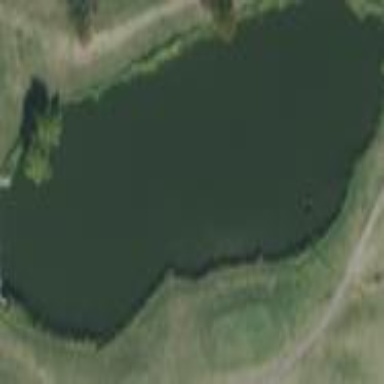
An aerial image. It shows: Water hazard in golf course. The hazard is natural water feature.